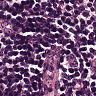
Metastatic tissue present: no